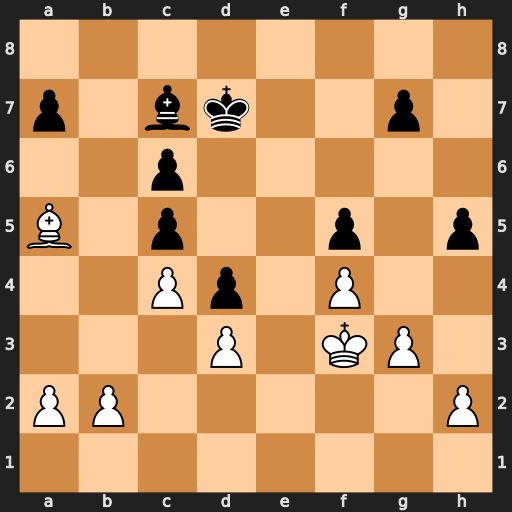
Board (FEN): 8/p1bk2p1/2p5/B1p2p1p/2Pp1P2/3P1KP1/PP5P/8
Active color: w
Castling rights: -
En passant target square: -
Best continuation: Bxc7 Kxc7 Kg2 Kd6 Kh3 Ke7 Kh4